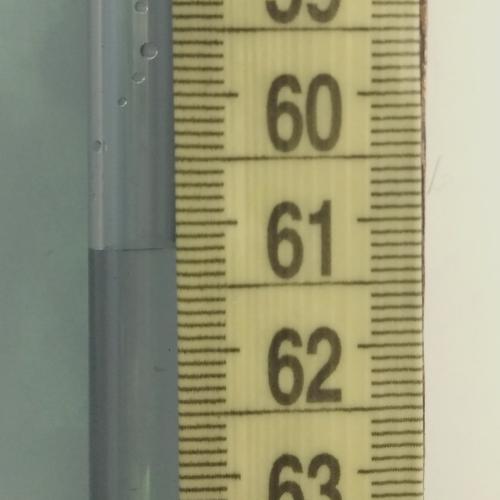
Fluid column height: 61.2 cm